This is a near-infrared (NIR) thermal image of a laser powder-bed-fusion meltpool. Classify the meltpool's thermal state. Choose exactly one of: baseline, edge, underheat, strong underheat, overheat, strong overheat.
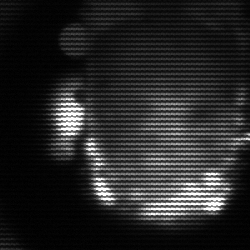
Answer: baseline